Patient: sex F, age 66
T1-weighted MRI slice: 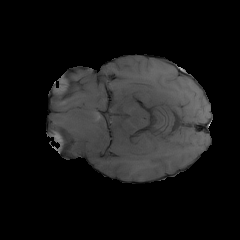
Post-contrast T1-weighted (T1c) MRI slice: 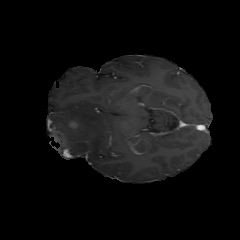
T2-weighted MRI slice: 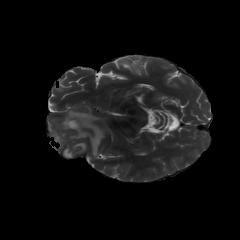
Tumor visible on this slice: yes
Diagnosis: Glioblastoma, IDH-wildtype
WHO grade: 4